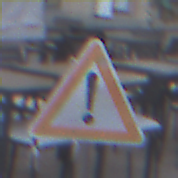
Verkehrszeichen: Gefahrenstelle
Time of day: MorningAfternoon
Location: Outdoor (Urban)
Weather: PartlyCloudy
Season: NotSpecified
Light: Natural